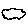
Label: cloud